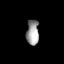
Tissue: lung
Cell type: Epithelial cells
Senescence score: 0.1963
Nuclear area (px): 315
Mean DAPI intensity: 152.229